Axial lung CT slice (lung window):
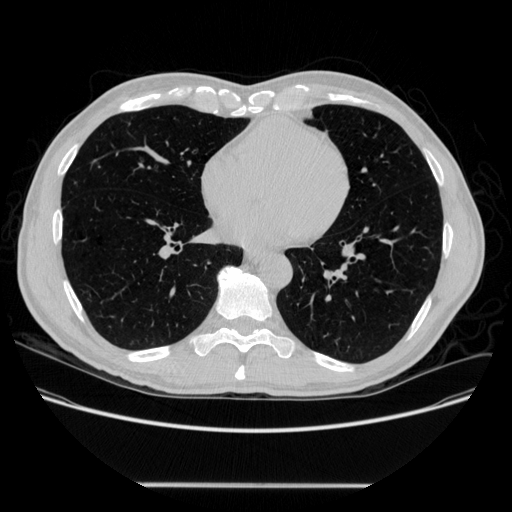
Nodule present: no